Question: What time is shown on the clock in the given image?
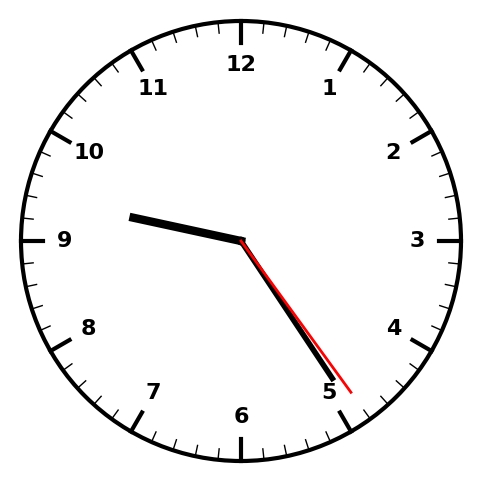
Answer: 09:24:24